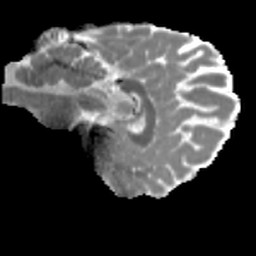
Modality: MD
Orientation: sagittal
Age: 25
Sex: male
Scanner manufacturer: siemens
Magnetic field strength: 3 T
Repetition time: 3.5 s
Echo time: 0.086 s